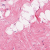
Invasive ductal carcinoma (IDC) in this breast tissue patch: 0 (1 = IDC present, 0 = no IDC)